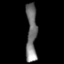
Tissue: lung
Cell type: Endothelial cells
Senescence score: 0.569
Nuclear area (px): 606
Mean DAPI intensity: 117.048